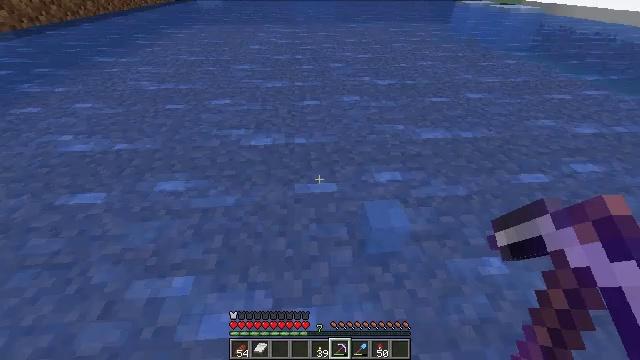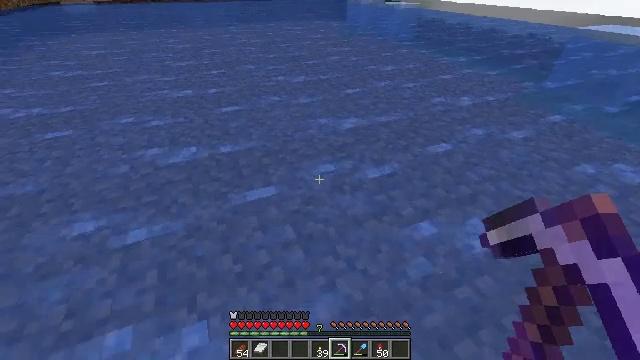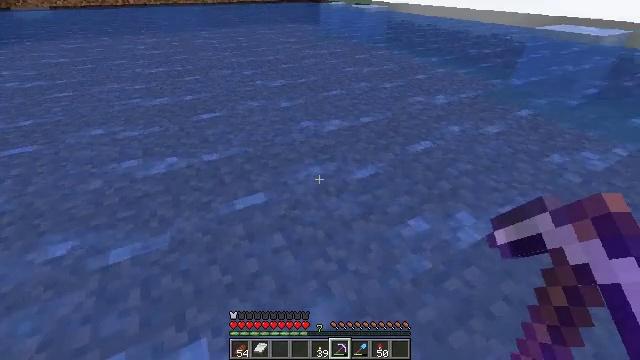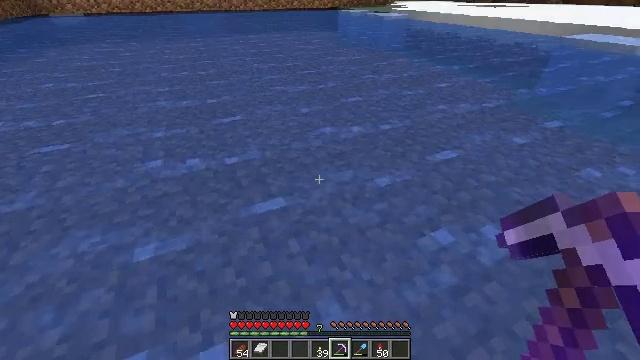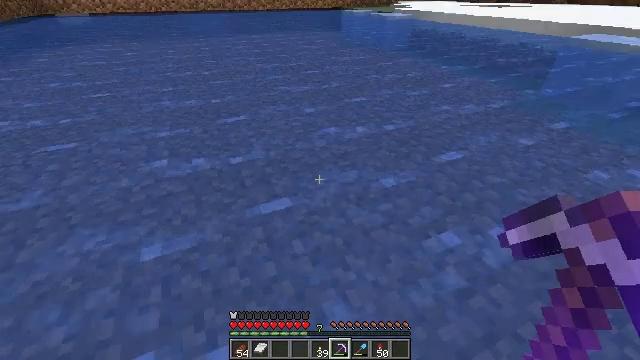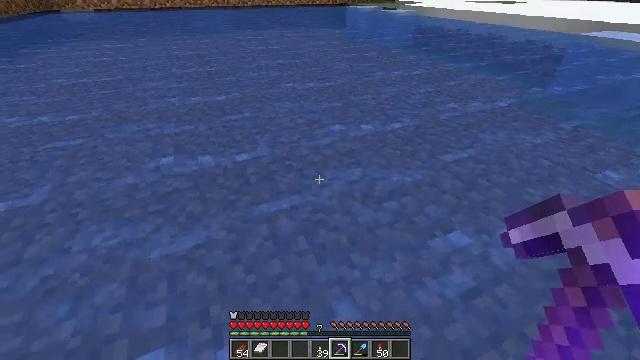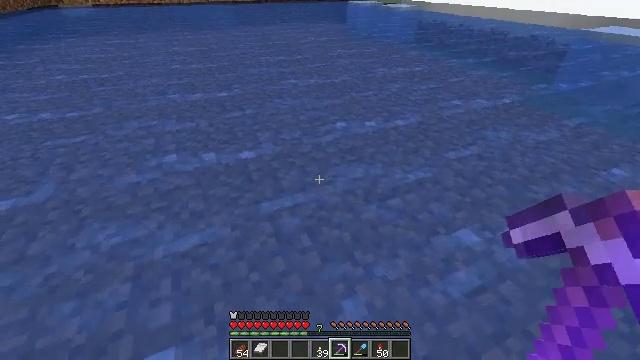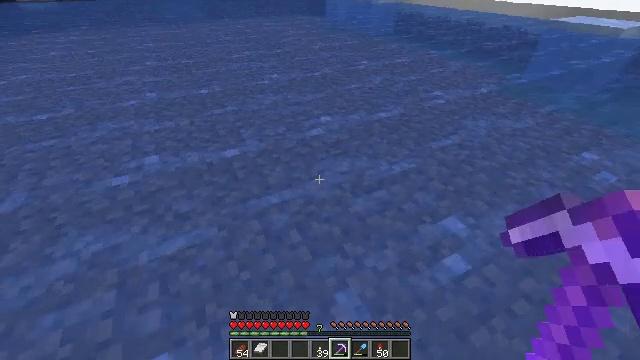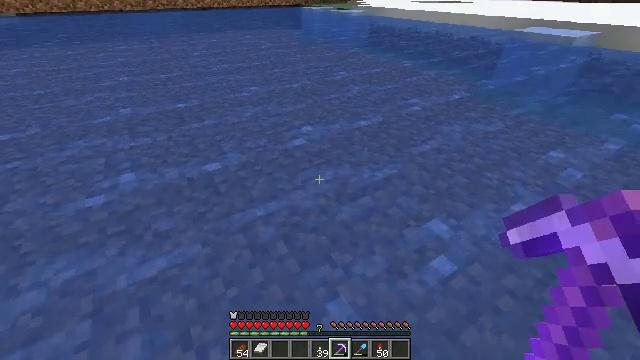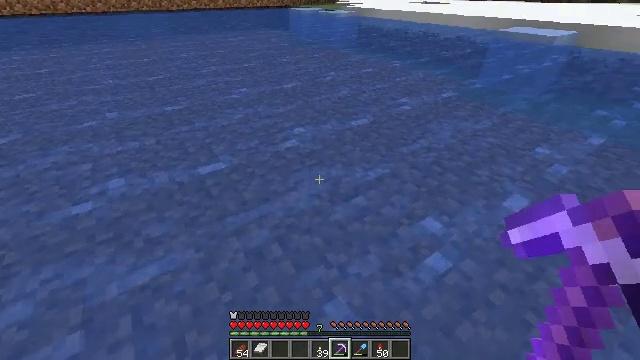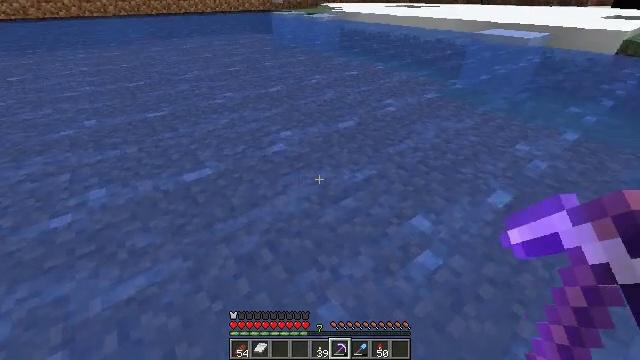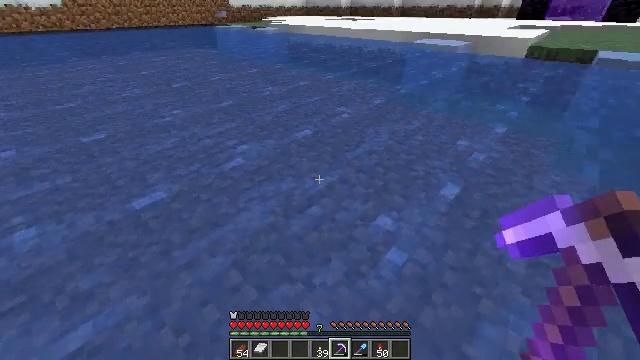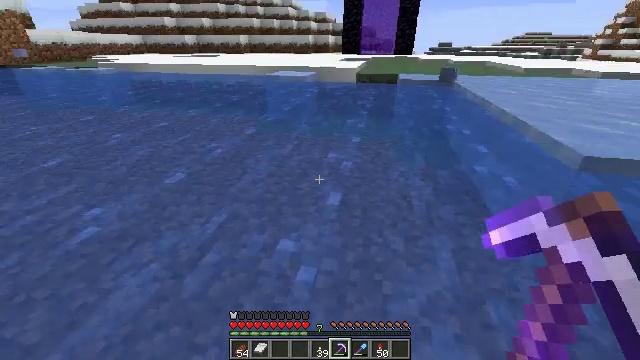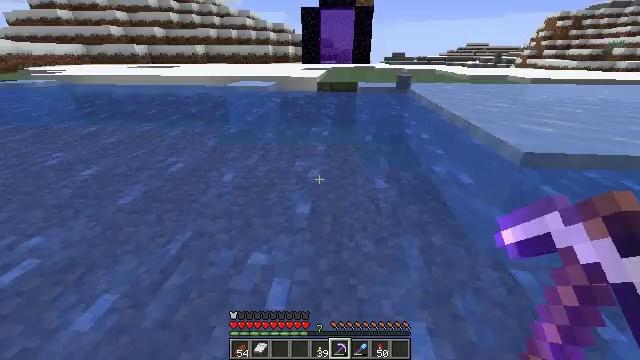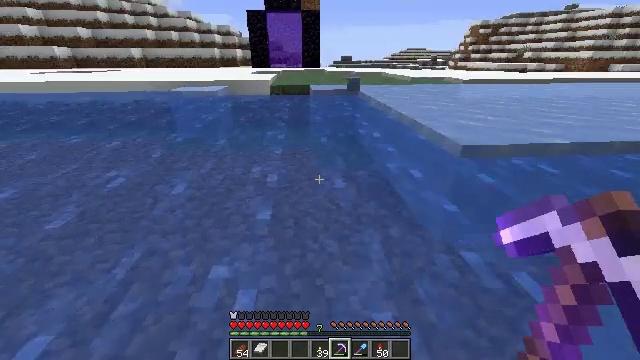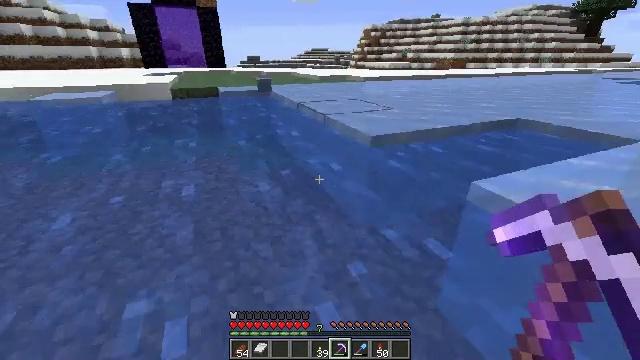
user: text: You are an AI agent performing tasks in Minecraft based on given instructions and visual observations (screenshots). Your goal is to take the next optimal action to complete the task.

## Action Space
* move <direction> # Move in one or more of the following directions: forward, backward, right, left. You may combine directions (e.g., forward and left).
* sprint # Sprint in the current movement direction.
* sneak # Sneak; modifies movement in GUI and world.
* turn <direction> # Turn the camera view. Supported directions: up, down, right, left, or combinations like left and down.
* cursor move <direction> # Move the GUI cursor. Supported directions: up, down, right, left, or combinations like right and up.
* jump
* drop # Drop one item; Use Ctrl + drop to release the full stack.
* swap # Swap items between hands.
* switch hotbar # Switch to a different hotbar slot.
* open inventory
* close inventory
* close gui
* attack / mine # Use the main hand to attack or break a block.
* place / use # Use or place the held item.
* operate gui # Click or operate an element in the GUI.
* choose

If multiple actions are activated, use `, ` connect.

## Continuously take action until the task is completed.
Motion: motion action
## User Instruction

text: Mine ice to use in an ice pathway.
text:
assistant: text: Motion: turn right
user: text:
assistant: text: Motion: turn right
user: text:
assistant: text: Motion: turn left and up
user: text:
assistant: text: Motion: no_op
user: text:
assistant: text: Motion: no_op
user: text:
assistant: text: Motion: no_op
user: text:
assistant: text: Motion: turn right and down
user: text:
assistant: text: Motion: turn right and up
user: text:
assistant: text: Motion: turn right
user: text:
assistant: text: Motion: turn right
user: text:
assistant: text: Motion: turn right and up
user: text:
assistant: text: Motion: turn right and up
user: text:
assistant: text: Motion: turn right and up
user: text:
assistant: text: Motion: turn right
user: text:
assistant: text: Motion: turn right
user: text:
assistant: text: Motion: turn right
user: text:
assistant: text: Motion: turn right
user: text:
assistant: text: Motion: turn right
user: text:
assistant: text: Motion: turn right
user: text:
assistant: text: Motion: turn right
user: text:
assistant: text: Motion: turn right
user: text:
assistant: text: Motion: no_op
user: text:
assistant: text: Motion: no_op
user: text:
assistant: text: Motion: no_op
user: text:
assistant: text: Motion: turn left, attack / mine
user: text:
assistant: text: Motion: turn left, attack / mine
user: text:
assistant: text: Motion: turn left, attack / mine
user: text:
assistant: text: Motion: turn left and up, attack / mine
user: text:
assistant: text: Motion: turn up, attack / mine
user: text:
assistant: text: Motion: turn up, attack / mine